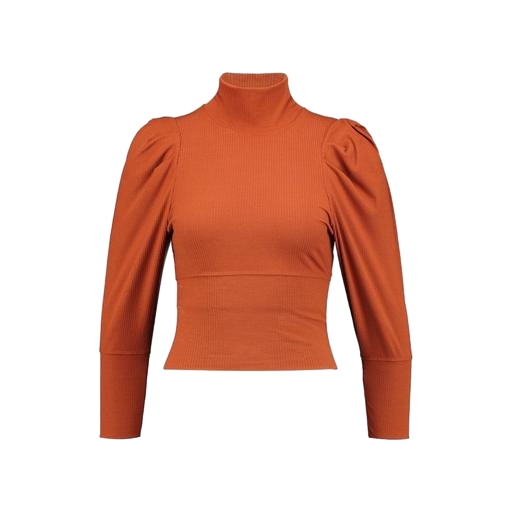
multicolor vero moda rust high neck blouse, high-neck top, high neck shirt, white background